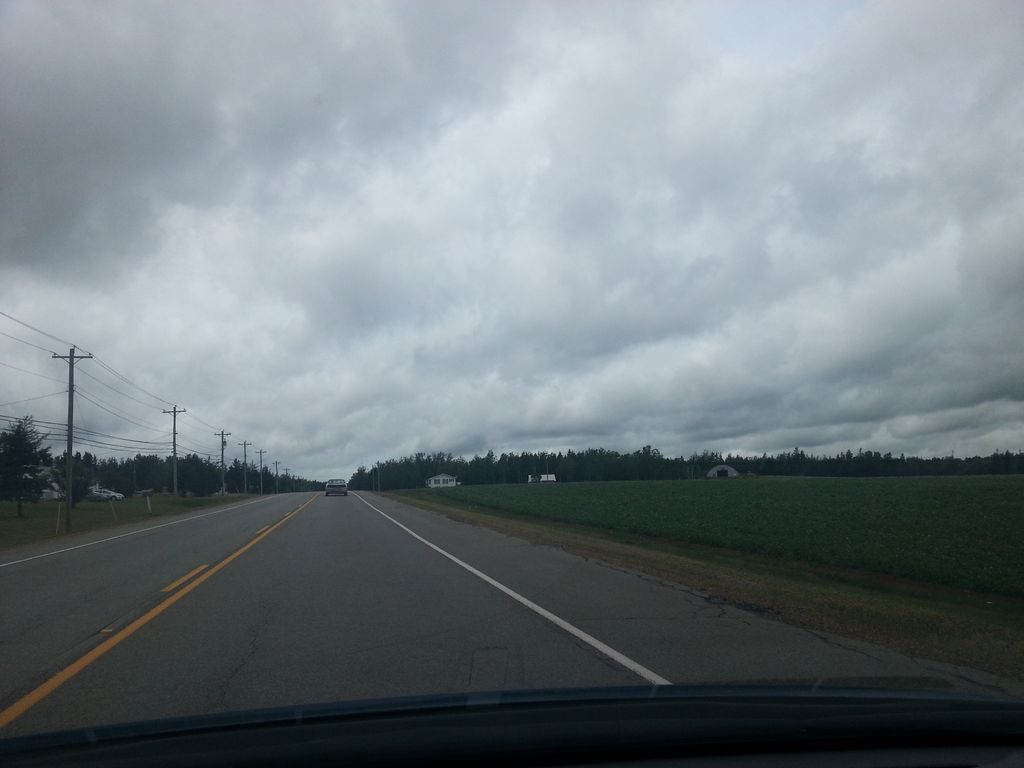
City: charlottetown